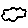
Label: cloud